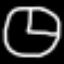
Label: clock